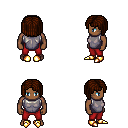
a pixel art fantasy rpg character, male body template, human, dark skin, steel chest armor, red pants, brown pageboy hairstyle, gold boots, four views (front, back, left, right), 2x2 character sprite sheet, small pixel art, hard edges, no anti-aliasing